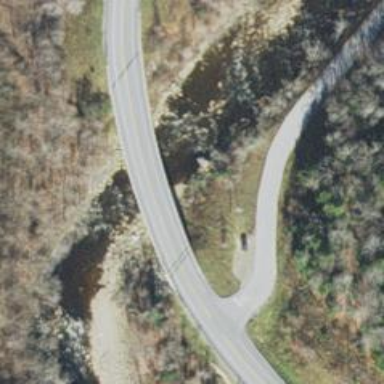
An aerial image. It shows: Trunk highway on asphalt bridge with beam structure.